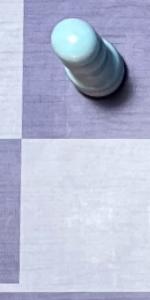
Label: Empty